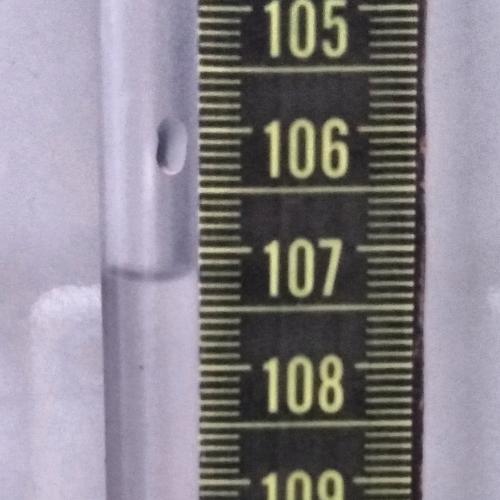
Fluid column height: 107.2 cm